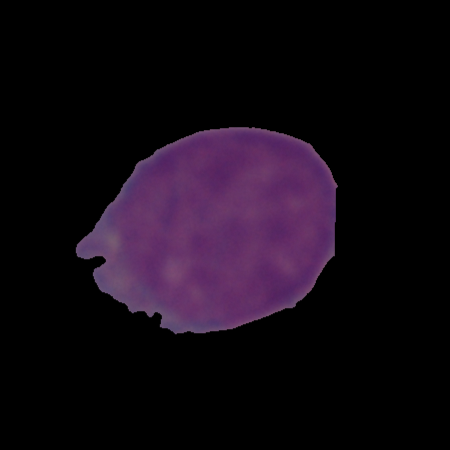
Label: cancer